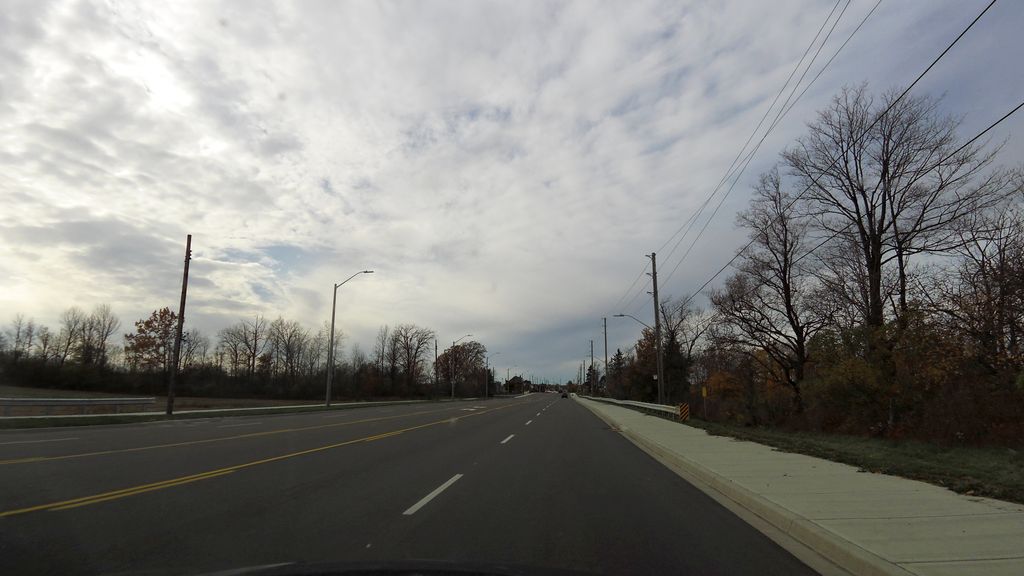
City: hamilton